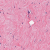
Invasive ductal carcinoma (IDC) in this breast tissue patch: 0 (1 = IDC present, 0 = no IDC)